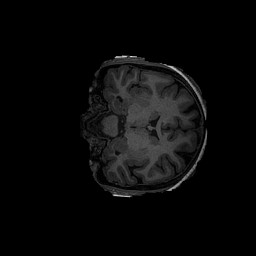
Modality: T1w
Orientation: coronal
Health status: ill
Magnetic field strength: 3 T